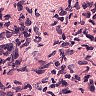
Metastatic tissue present: no